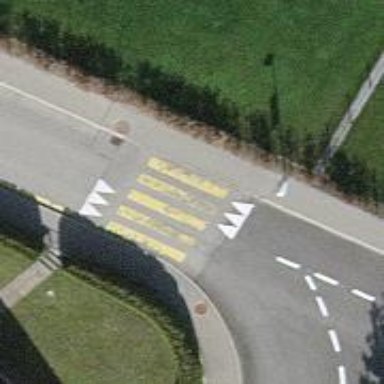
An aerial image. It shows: Zebra crossing on the road.